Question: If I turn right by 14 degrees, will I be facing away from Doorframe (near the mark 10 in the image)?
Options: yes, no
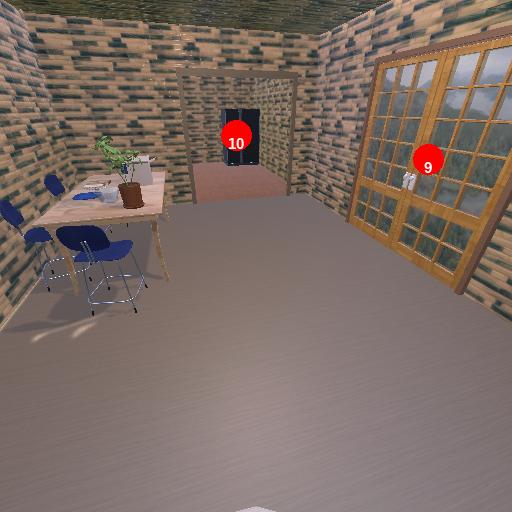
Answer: yes